Question: I am using GraphView Library for creating Bar graph as shown in picture, I need to reduce width of bars and increase space between bars.
Note- Red bars are currently what I'm getting and what I actually need is shown in black.

Below is the code snippet for the above graph:
'''
GraphViewSeriesStyle barStyle = new GraphViewSeriesStyle();
barStyle.thickness = 5;
barStyle.setValueDependentColor(new ValueDependentColor() {
@Override
public int get(GraphViewDataInterface data) {
return Color.rgb(205, 0, 0);
}
});
// init example series data
GraphViewSeries scoreSeries = new GraphViewSeries(
"HealthCare Bar Graph", barStyle, new GraphViewData[] {
new GraphViewData(1, rsCVD),
new GraphViewData(2, rsHypertension4),
new GraphViewData(3, rsHypertension2),
new GraphViewData(4, rsHypertension1) });
GraphView graphView = new BarGraphView(this // context
, "GRAPH_VIEW_HEADING" // heading
);
graphView.setHorizontalLabels(new String[] { "1", "2",
"3", "4" });
graphView.addSeries(scoreSeries);
graphView.setViewPort(0, 25);
graphView.setScalable(true);
graphView.getGraphViewStyle().setHorizontalLabelsColor(Color.BLACK);
graphView.getGraphViewStyle().setVerticalLabelsColor(Color.BLACK);
graphView.getGraphViewStyle().setTextSize(16);
graphView.getGraphViewStyle().setGridColor(Color.WHITE);
// graphView.getGraphViewStyle().setLegendWidth(legendWidth)
int maxValue = myScore+1;
// search the interval between 2 vertical labels
double interval;
if (maxValue >= 0 && maxValue < 3) {
interval = 0.5; // increment of 1 between each label
} else if (maxValue >= 3 && maxValue < 55) {
interval = 5; // increment of 5 between each label
} else if (maxValue >= 55 && maxValue <= 110) {
interval = 10; // increment of 10 between each label
} else {
interval = 20; // increment of 20 between each label
}
// search the top value of our graph
int maxLabel = maxValue;
while (maxLabel % interval != 0) {
maxLabel++;
}
// set manual bounds
graphView.setManualYAxisBounds(maxLabel, 0);
// indicate number of vertical labels
int numVerticalLabels = (int) ((int) maxLabel / interval + 1);
Log.v(TAG, "numVerticalLabels: " + numVerticalLabels);
graphView.getGraphViewStyle().setNumVerticalLabels(numVerticalLabels);
graphView.getGraphViewStyle().setVerticalLabelsWidth(20);
// graphView.getGraphViewStyle().setLegendWidth(20);
graphView.getGraphViewStyle().setLegendSpacing(30);
// LinearLayout layout = (LinearLayout) findViewById(R.id.layout);
m_llayForRiskGraphContainer.addView(graphView);
'''
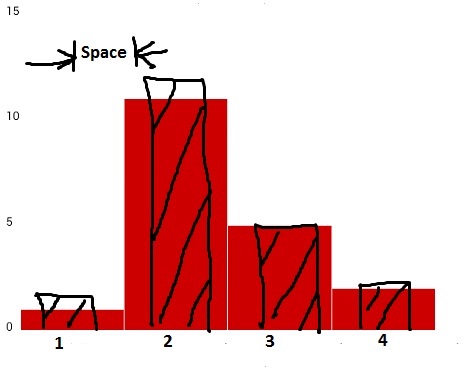
Answer: there's currently no build in method to do this. but if you want to, you can easily modify the code. The point where you can add a spacing is here:
BarGraphView.java Line 95:
'''
float left = (i * colwidth) + horstart -offset;
float top = (border - y) + graphheight;
float right = ((i * colwidth) + horstart) + (colwidth - 1) -offset;
canvas.drawRect(left, top, right, graphheight + border - 1, paint);
'''
Just add a few pixels to 'left' and remove a few pixels from 'right' and it will look like you want.
<URL>